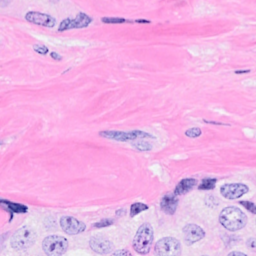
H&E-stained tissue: Breast